Question:
Basically I have a table name myTable and inside has Name,Class , I would like to sort them out like the table below with a count of each name and number of 1,2,3s they have.Below is the codes I currently had but it work on small amount of entries, if the table has 20,000 lines it took a very long time to execute.
'''
Select DISTINT(Name),
(Select count(*) from 'myTable' d1 where d1.Name = dd.Name and Class=1),
(Select count(*) from 'myTable' d2 where d2.Name = dd.Name and Class=2),
(Select count(*) from 'myTable' d3 where d3.Name = dd.Name and Class=3)
from 'myTable' dd
Order by Name;
'''
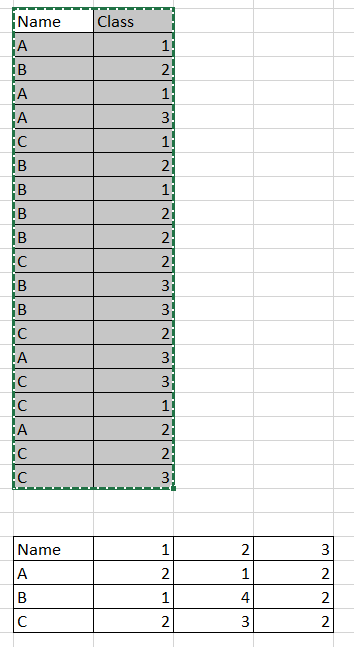
Answer: It is classic conditional aggregation:
'''
Select Name,
sum(case when Class = 1 then 1 else 0 end),
sum(case when Class = 2 then 1 else 0 end),
sum(case when Class = 3 then 1 else 0 end)
from myTable
group by Name
'''